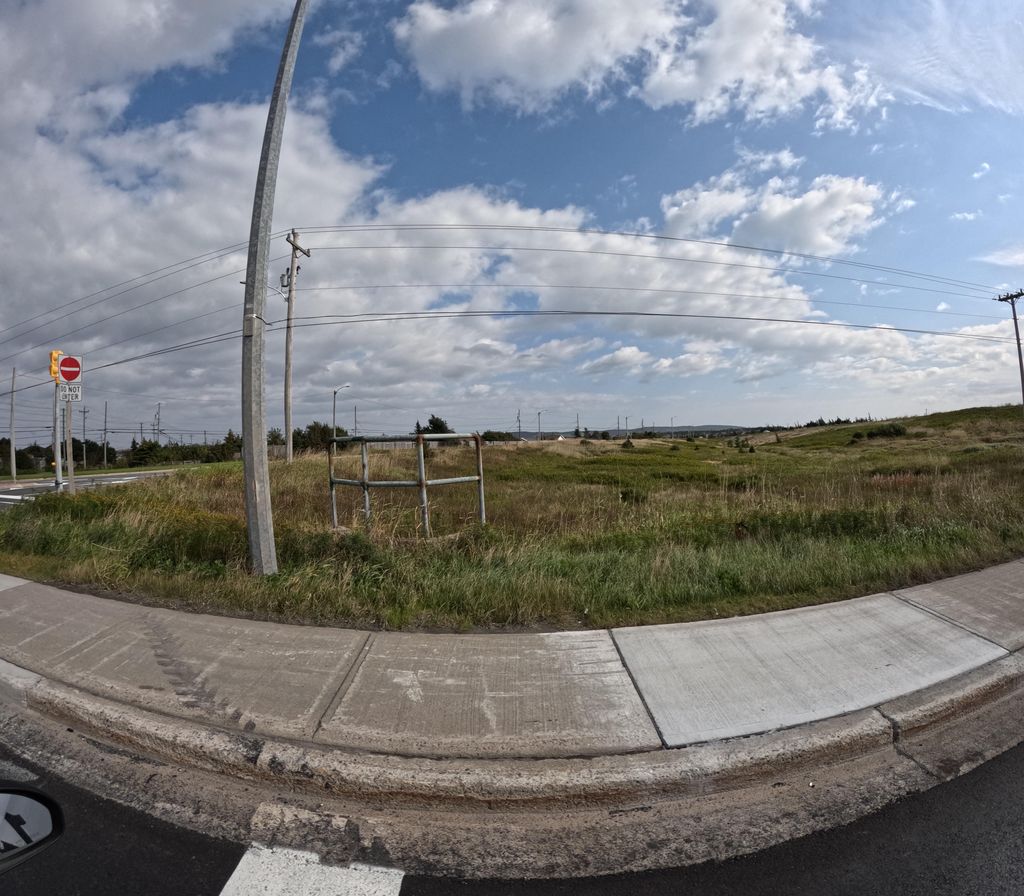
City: st_johns